Question: this document is ready for Nodejs create API, how to write swagger document for nested objects.
Here below is my full swagger document code. but it doesn't show user object. help me to fix the issue
'''
@swagger
/api/v1/employees/add:
post:
tags:
- Employees
summary: "Create a new employee"
description:
produces:
- application/json
security:
- api_key: []
- api_token : []
parameters:
- name: body
in: body
description:
required: true
schema:
type: "object"
properties:
employee_code:
type: "string"
mobilenumber:
type: "string"
firstname:
type: "string"
lastname:
type: "string"
emailid:
type: "string"
is_login_enabled:
type: "boolean"
address_line1:
type: "string"
address_line2:
type: "string"
town:
type: "string"
city:
type: "string"
state:
type: "string"
pincode:
type: "string"
designation:
type: "string"
joining_date:
type: "string"
format: "date-time"
releiving_date:
type: "string"
format: "date-time"
is_active:
type: "boolean"
account_id:
type: "number"
user:
type: "object"
properties:
username:
type: "string"
role_id:
type: "number"
reference_object:
type: "string"
example: "employees"
password:
type: "string"
password_secret:
type: "string"
responses:
200:
description: Employee created successfully
204:
description: No data found
'''
here is the snap of swagger ui

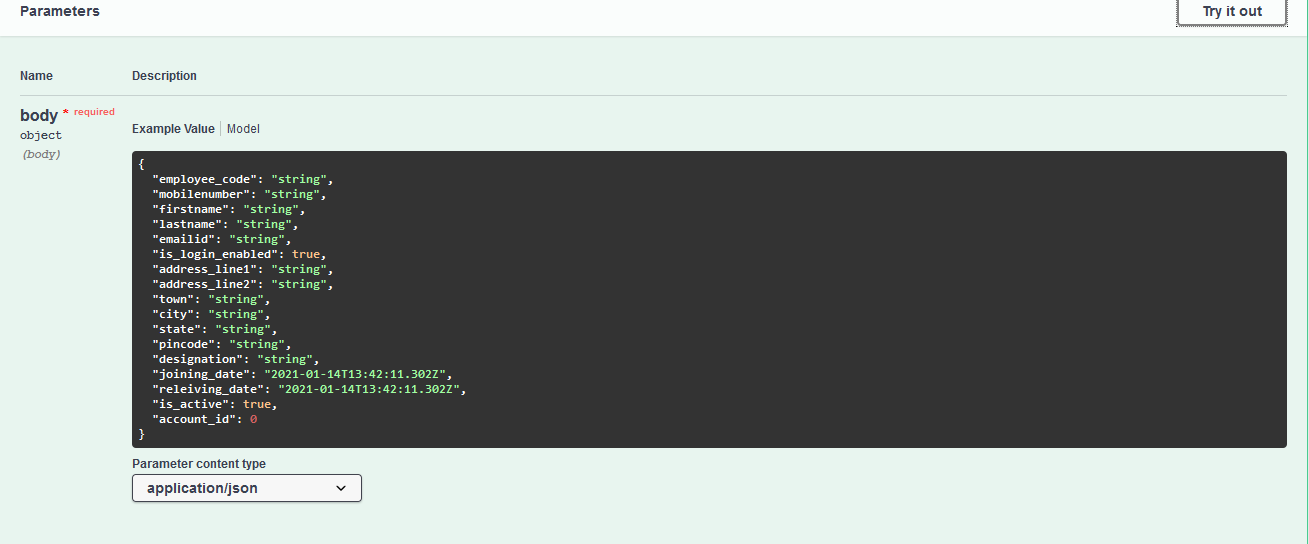
Answer: For nested object it is simple just define properties below with an indentation so your route definition would be
'''
@swagger
/api/v1/employees/add:
put:
tags:
- Employees
summary: "Create a new employee"
description:
produces:
- application/json
security:
- api_key: []
- api_token : []
parameters:
- name: body
in: body
description:
required: true
schema:
type: "object"
properties:
employee_code:
type: "string"
mobilenumber:
type: "string"
firstname:
type: "string"
lastname:
type: "string"
emailid:
type: "string"
is_login_enabled:
type: "boolean"
address_line1:
type: "string"
address_line2:
type: "string"
town:
type: "string"
city:
type: "string"
state:
type: "string"
pincode:
type: "string"
designation:
type: "string"
joining_date:
type: "string"
format: "date-time"
releiving_date:
type: "string"
format: "date-time"
is_active:
type: "boolean"
account_id:
type: "number"
user:
type: "object"
properties:
username:
type: "string"
role_id:
type: integer
reference_object:
type: "string"
example: "employees"
password:
type: "string"
password_secret:
type: "string"
responses:
200:
description: Employee created successfully
204:
description: No data found
'''
It looks like this in the Swagger UI.
<URL>
Make sure to have the proper indentations when placing it.